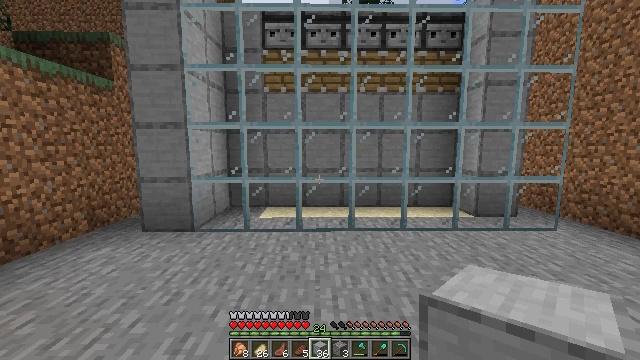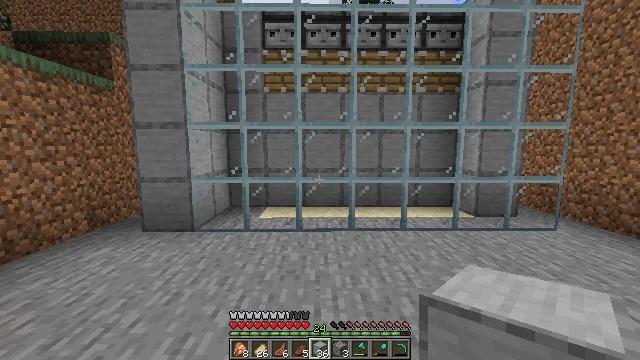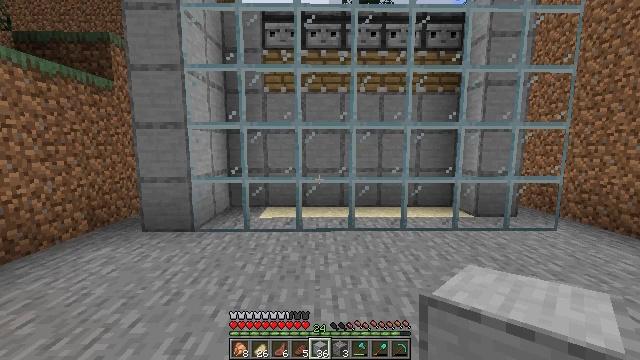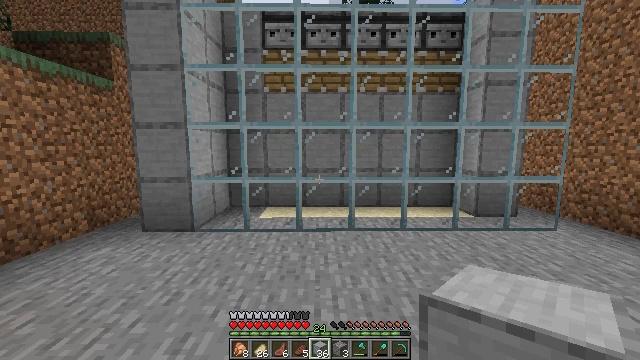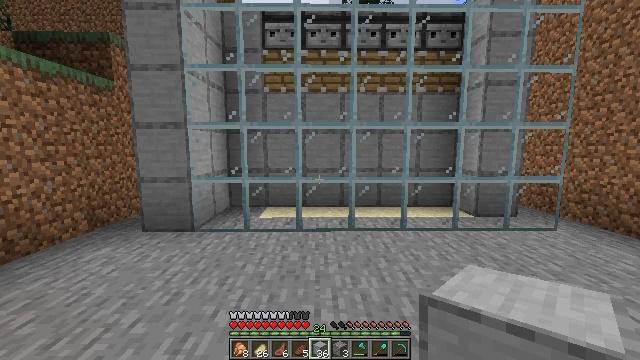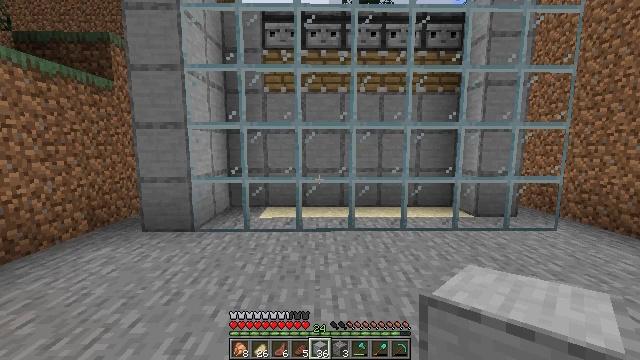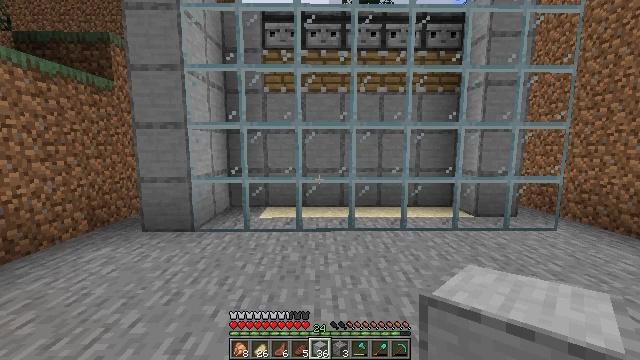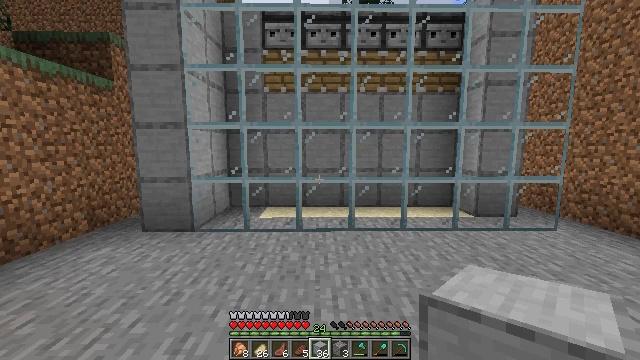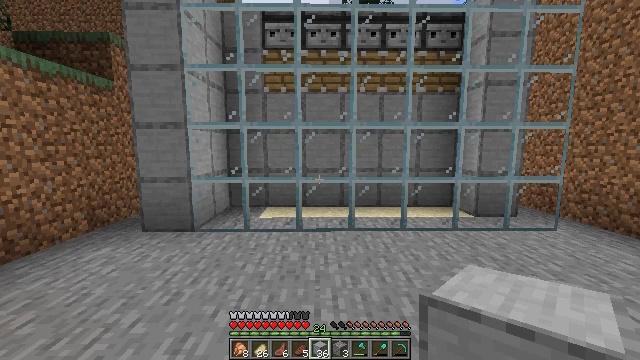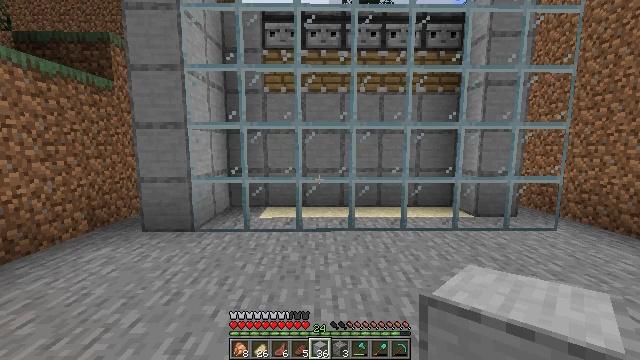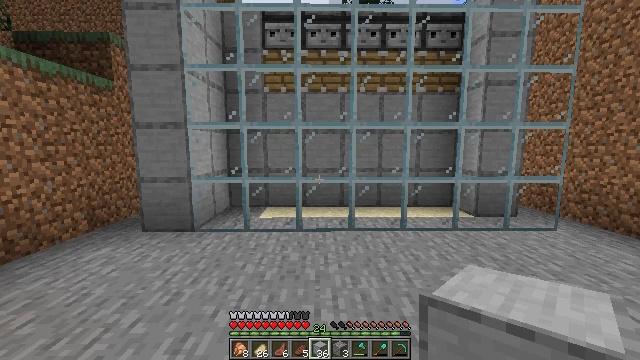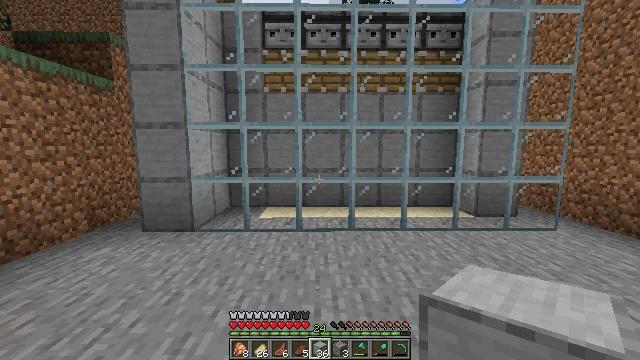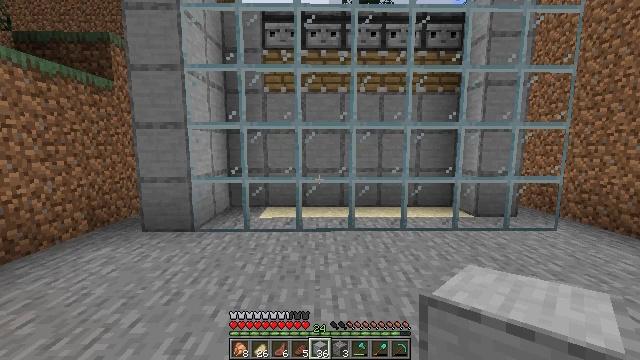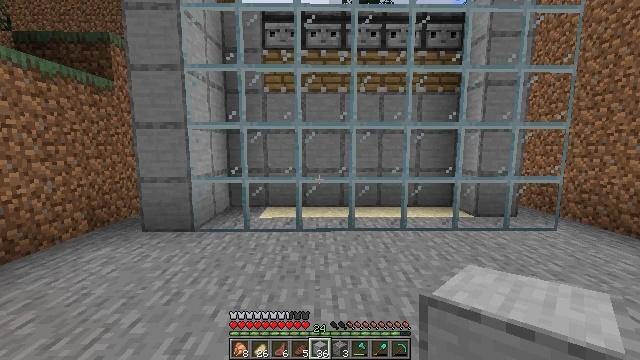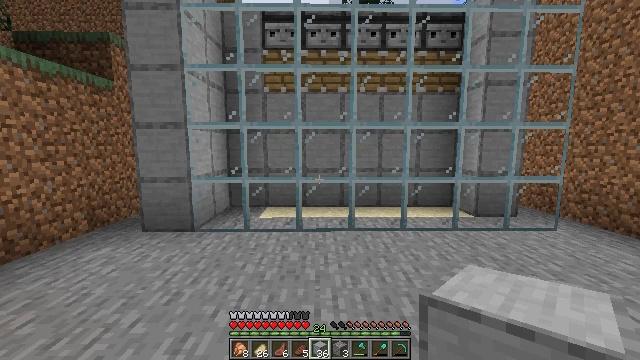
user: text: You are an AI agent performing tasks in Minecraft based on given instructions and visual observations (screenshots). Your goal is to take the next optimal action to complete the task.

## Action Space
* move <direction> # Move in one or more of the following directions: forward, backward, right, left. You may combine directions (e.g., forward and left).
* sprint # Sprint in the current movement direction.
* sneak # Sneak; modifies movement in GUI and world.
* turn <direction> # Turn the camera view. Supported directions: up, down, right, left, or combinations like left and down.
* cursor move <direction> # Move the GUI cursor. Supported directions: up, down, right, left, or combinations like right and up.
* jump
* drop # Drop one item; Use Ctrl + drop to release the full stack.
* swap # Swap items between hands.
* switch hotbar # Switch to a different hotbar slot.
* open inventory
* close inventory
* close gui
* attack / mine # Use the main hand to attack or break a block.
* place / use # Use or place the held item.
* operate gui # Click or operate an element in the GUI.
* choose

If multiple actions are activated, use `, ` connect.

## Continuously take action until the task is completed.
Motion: motion action
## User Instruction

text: Dig and collect smooth stone.
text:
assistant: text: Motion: no_op
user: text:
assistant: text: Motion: no_op
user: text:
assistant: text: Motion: no_op
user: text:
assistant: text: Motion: no_op
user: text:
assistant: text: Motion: no_op
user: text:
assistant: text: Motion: no_op
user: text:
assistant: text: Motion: no_op
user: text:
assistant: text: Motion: no_op
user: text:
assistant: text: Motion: no_op
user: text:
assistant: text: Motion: no_op
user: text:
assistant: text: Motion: no_op
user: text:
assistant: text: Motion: no_op
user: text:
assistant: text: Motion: no_op
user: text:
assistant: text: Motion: no_op
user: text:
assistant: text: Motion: no_op
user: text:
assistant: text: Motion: no_op
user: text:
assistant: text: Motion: no_op
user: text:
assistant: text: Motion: no_op
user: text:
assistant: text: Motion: no_op
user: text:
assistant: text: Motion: no_op
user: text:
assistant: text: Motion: no_op
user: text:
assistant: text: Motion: no_op
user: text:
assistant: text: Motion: no_op
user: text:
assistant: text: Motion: no_op
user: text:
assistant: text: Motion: no_op
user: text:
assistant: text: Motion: no_op
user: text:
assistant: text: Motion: no_op
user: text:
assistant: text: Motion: no_op
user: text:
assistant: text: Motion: no_op
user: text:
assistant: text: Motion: no_op